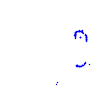
Particle: kaon